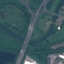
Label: Highway